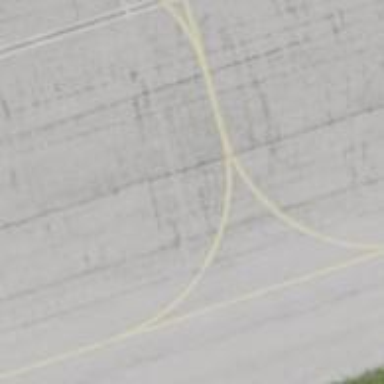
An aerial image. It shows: Image of taxiway at airport.